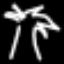
Label: palm tree